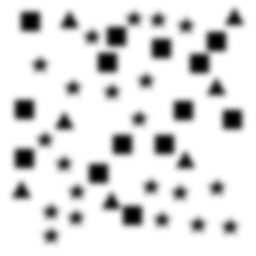
Squares: 14
Triangles: 7
Stars: 21
Total shapes: 42